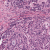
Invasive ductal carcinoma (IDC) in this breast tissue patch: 1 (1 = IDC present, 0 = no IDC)